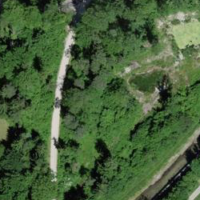
EUNIS habitat code: 41
Species observed at this site:
Tussilago farfara